Question: How to
1. How do I create this kind of circle? I had created a circle and rotated it also, but it always starts from 0 degrees.
2. Is there any other option to create this kind of circle?
Each circle have different text and each of the .

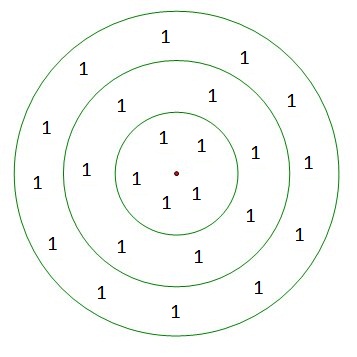
Answer: So, this is definitely not complete, but I think it's most of what you need.
## Limitations/Assumptions
1. I have so far only implemented touch handling, as I think that's more difficult. If I get time later, I'll come back and add trackball handling.
2. I did not give the spinning discs any momentum. After the user's finger leaves the disc, it stops spinning.
3. I'm not sure the focus transitions between discs are 100% right. You'll have to do some testing. They're mostly right, at least.
4. When you mentioned Canvas in the title, I assumed that didn't mean you required this to utilize the J2ME Canvas. Writing BlackBerry apps with the RIM UI libraries is pretty much all I've done.
## Solution
Essentially, I created a 'Field' subclass to represent each disc. You create the field by passing in an array of labels, to be spaced around the perimeter, a radius, and a color. Hardcoded in each 'DiscField' is an edge inset for the text, which kind of assumes a certain size difference between discs. You should probably make that more dynamic.
'''
public class DiscField extends Field {
/** Used to map Manager's TouchEvents into our coordinate system */
private int _offset = 0;
private int _radius;
private int _fillColor;
private double _currentRotation = 0.0;
private double _lastTouchAngle = 0.0;
private boolean _rotating = false;
private String[] _labels;
/** Text inset from outer disc edge */
private static final int INSET = 30;
private DiscField() {
}
public DiscField(String[] labels, int radius, int fillColor) {
super(Field.FOCUSABLE);
_labels = labels;
_radius = radius;
_fillColor = fillColor;
}
protected void layout(int width, int height) {
setExtent(Math.min(width, getPreferredWidth()), Math.min(height, getPreferredHeight()));
}
private void drawFilledCircle(Graphics g, int x, int y, int r) {
// http://stackoverflow.com/a/<PHONE>/119114
g.fillEllipse(x, y, x + r, y, x, y + r, 0, 360);
}
private void drawCircle(Graphics g, int x, int y, int r) {
g.drawEllipse(x, y, x + r, y, x, y + r, 0, 360);
}
protected void paint(Graphics graphics) {
int oldColor = graphics.getColor();
graphics.setColor(_fillColor);
drawFilledCircle(graphics, _radius, _radius, _radius);
graphics.setColor(Color.WHITE);
drawCircle(graphics, _radius, _radius, _radius);
// plot the text around the circle, inset by some 'padding' value
int textColor = (_fillColor == Color.WHITE) ? Color.BLACK : Color.WHITE;
graphics.setColor(textColor);
// equally space the labels around the disc
double interval = (2.0 * Math.PI / _labels.length);
for (int i = 0; i < _labels.length; i++) {
// account for font size when plotting text
int fontOffsetX = getFont().getAdvance(_labels[i]) / 2;
int fontOffsetY = getFont().getHeight() / 2;
int x = _radius + (int) ((_radius - INSET) * Math.cos(i * interval - _currentRotation)) - fontOffsetX;
int y = _radius - (int) ((_radius - INSET) * Math.sin(i * interval - _currentRotation)) - fontOffsetY;
graphics.drawText(_labels[i], x, y);
}
graphics.setColor(oldColor);
}
protected void drawFocus(Graphics graphics, boolean on) {
if (on) {
int oldColor = graphics.getColor();
int oldAlpha = graphics.getGlobalAlpha();
// just draw a white shine to indicate focus
graphics.setColor(Color.WHITE);
graphics.setGlobalAlpha(80);
drawFilledCircle(graphics, _radius, _radius, _radius);
// reset graphics context
graphics.setColor(oldColor);
graphics.setGlobalAlpha(oldAlpha);
}
}
protected void onUnfocus() {
super.onUnfocus();
_rotating = false;
}
protected boolean touchEvent(TouchEvent event) {
switch (event.getEvent()) {
case TouchEvent.MOVE: {
setFocus();
// Get the touch location, within this Field
int x = event.getX(1) - _offset - _radius;
int y = event.getY(1) - _offset - _radius;
if (x * x + y * y <= _radius * _radius) {
double angle = MathUtilities.atan2(y, x);
if (_rotating) {
// _lastTouchAngle only valid if _rotating
_currentRotation += angle - _lastTouchAngle;
// force a redraw (paint) with the new rotation angle
invalidate();
} else {
_rotating = true;
}
_lastTouchAngle = angle;
return true;
}
}
case TouchEvent.UNCLICK:
case TouchEvent.UP: {
_rotating = false;
return true;
}
case TouchEvent.DOWN: {
setFocus();
int x = event.getX(1) - _offset - _radius;
int y = event.getY(1) - _offset - _radius;
if (x * x + y * y <= _radius * _radius) {
_lastTouchAngle = MathUtilities.atan2(y, x);
_rotating = true;
return true;
}
}
default:
break;
}
return super.touchEvent(event);
}
protected boolean trackwheelRoll(int arg0, int arg1, int arg2) {
return super.trackwheelRoll(arg0, arg1, arg2);
// TODO!
}
public int getPreferredHeight() {
return getPreferredWidth();
}
public int getPreferredWidth() {
return 2 * _radius;
}
public String[] getLabels() {
return _labels;
}
public void setLabels(String[] labels) {
this._labels = labels;
}
public int getRadius() {
return _radius;
}
public void setRadius(int radius) {
this._radius = radius;
}
public double getCurrentAngle() {
return _currentRotation;
}
public void setCurrentAngle(double angle) {
this._currentRotation = angle;
}
public int getOffset() {
return _offset;
}
public void setOffset(int offset) {
this._offset = offset;
}
}
'''
Containing all the 'DiscField' objects is the 'DiscManager'. It aligns the child 'DiscFields' in 'sublayout()', and handles proper delegation of touch events ... since the fields overlap, and a touch within a 'DiscField's that does not also fall within its radius (i.e. the corners) should be handled by a larger disc.
'''
/**
* A DiscManager is a container for DiscFields and manages proper delegation
* of touch event handling.
*/
private class DiscManager extends Manager {
private int _maxRadius = 0;
public DiscManager(long style){
super(style);
DiscField outerDisc = new DiscField(new String[] { "1", "2", "3", "4", "5", "6" },
180, Color.BLUE);
_maxRadius = outerDisc.getRadius();
DiscField middleDisc = new DiscField(new String[] { "1", "2", "3", "4", "5" },
120, Color.GRAY);
middleDisc.setOffset(_maxRadius - middleDisc.getRadius());
DiscField innerDisc = new DiscField(new String[] { "1", "2", "3", "4" },
60, Color.RED);
innerDisc.setOffset(_maxRadius - innerDisc.getRadius());
// order matters here:
add(outerDisc);
add(middleDisc);
add(innerDisc);
}
protected void sublayout(int width, int height) {
setExtent(2 * _maxRadius, 2 * _maxRadius);
// each disc needs to have the same x,y center to be concentric
for (int i = 0; i < getFieldCount(); i++) {
if (getField(i) instanceof DiscField) {
DiscField disc = (DiscField) getField(i);
int xCenter = _maxRadius - disc.getRadius();
int yCenter = _maxRadius - disc.getRadius();
setPositionChild(disc, xCenter, yCenter);
layoutChild(disc, 2 * _maxRadius, 2 * _maxRadius);
}
}
}
protected boolean touchEvent(TouchEvent event) {
int eventCode = event.getEvent();
// Get the touch location, within this Manager
int x = event.getX(1);
int y = event.getY(1);
if ((x >= 0) && (y >= 0) && (x < getWidth()) && (y < getHeight())) {
int field = getFieldAtLocation(x, y);
if (field >= 0) {
DiscField df = null;
for (int i = 0; i < getFieldCount(); i++) {
if (getField(field) instanceof DiscField) {
int r = ((DiscField)getField(field)).getRadius();
// (_maxRadius, _maxRadius) is the center of all discs
if ((x - _maxRadius) * (x - _maxRadius) + (y - _maxRadius) * (y - _maxRadius) <= r * r) {
df = (DiscField)getField(field);
} else {
// touch was not within this disc's radius, so the one slightly bigger
// should be passed this touch event
break;
}
}
}
// Let event propagate to child field
return (df != null) ? df.touchEvent(event) : super.touchEvent(event);
} else {
if (eventCode == TouchEvent.DOWN) {
setFocus();
}
// Consume the event
return true;
}
}
// Event wasn't for us, let superclass handle in default manner
return super.touchEvent(event);
}
}
'''
Finally, a screen to use them:
'''
public class DiscScreen extends MainScreen {
public DiscScreen() {
super(MainScreen.VERTICAL_SCROLL | MainScreen.VERTICAL_SCROLLBAR);
add(new DiscManager(Field.USE_ALL_WIDTH));
}
}
'''
## Results